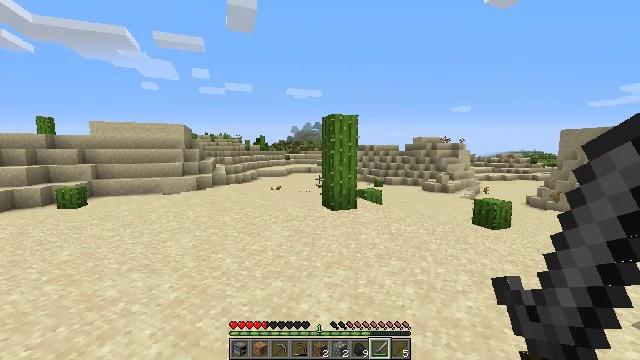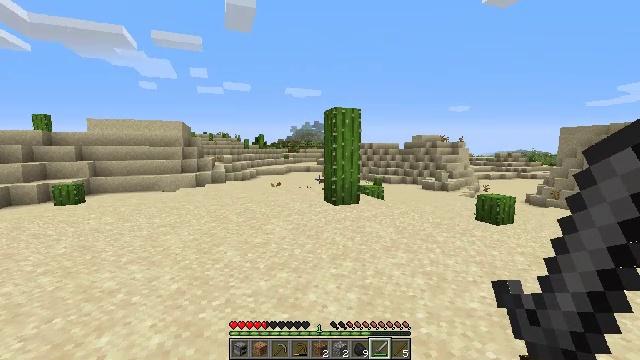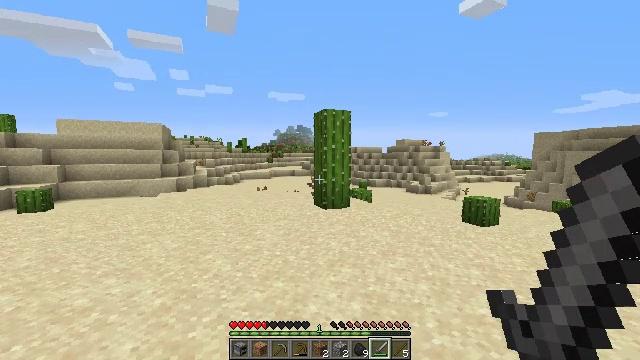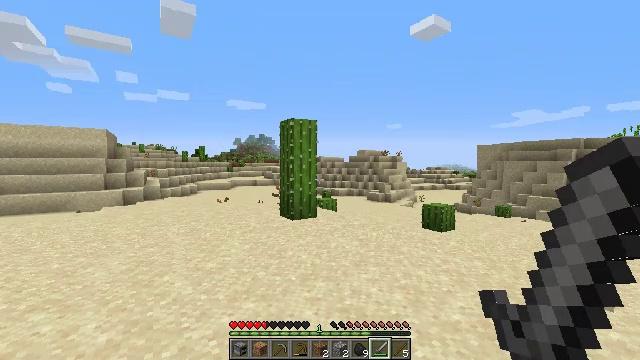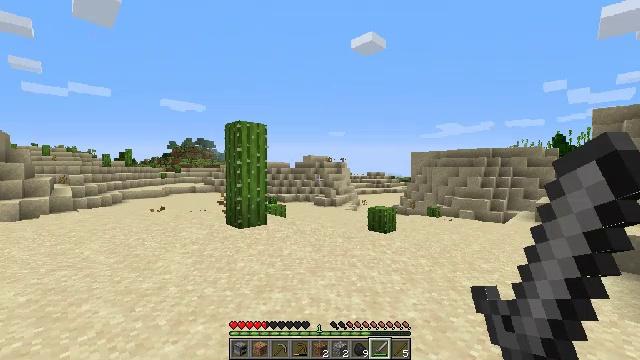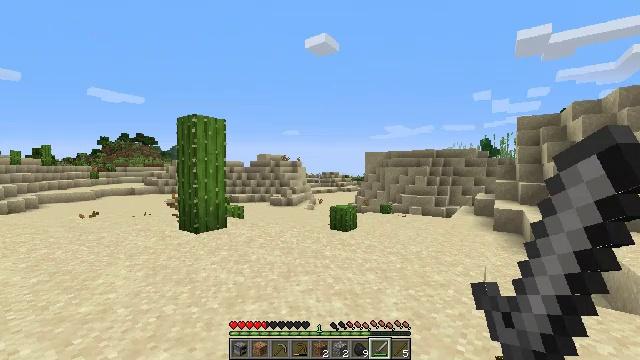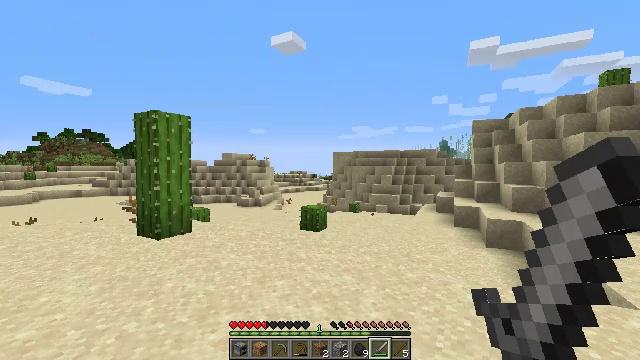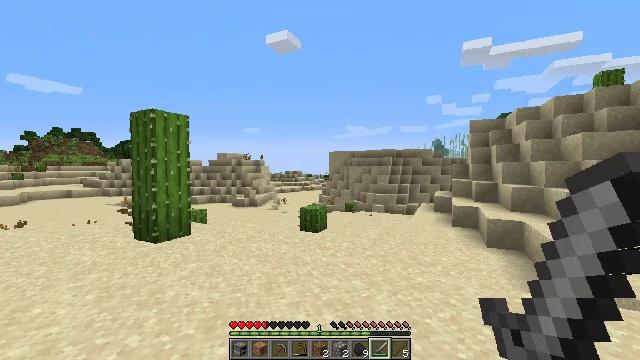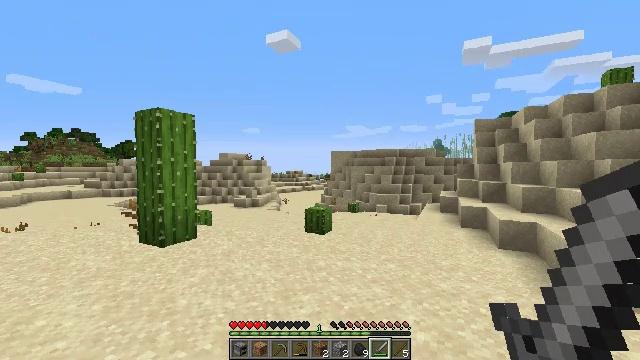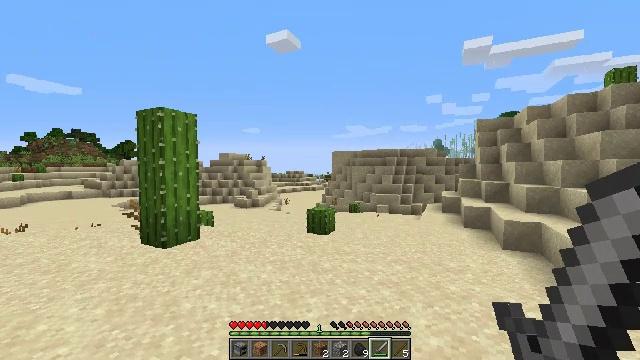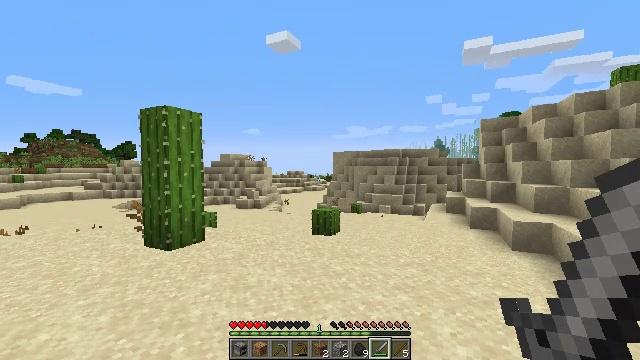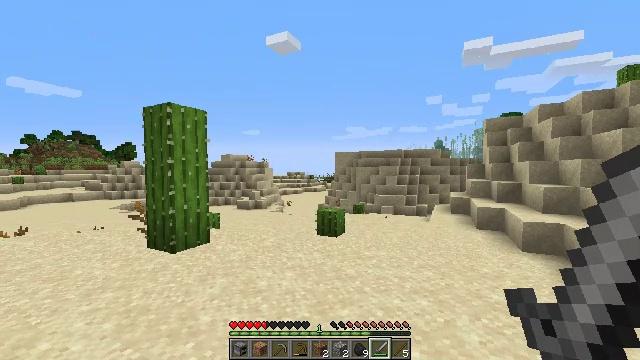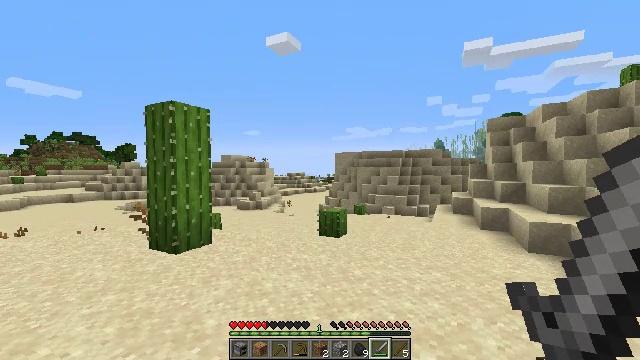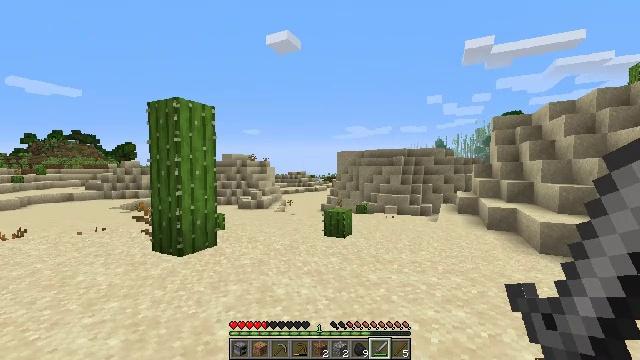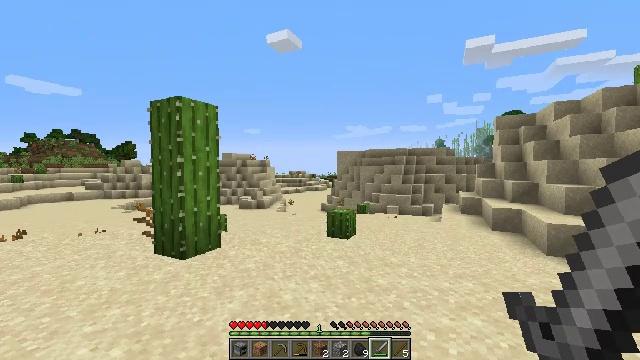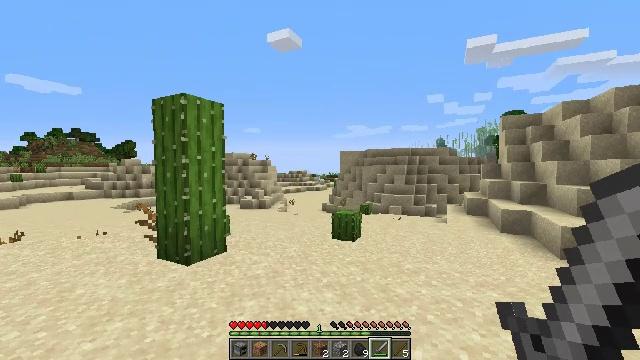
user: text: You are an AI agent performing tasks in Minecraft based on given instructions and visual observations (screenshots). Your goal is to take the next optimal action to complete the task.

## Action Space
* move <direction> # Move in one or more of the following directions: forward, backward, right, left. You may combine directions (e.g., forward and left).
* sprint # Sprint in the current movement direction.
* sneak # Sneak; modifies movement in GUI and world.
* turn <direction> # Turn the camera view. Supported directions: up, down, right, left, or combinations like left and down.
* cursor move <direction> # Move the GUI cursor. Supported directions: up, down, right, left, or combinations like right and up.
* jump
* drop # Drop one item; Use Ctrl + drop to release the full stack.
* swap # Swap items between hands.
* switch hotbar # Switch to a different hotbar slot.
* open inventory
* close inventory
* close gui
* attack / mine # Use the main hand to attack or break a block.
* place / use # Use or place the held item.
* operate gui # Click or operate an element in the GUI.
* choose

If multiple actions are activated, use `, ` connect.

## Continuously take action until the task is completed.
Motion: motion action
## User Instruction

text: Get cactus from the sandy areas.
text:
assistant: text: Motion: move forward and move left
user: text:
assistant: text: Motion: move forward and move left, turn right and up
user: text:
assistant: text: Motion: move forward and move left, turn right and up
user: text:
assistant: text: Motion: move forward and move left, turn right and up
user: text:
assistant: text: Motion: move forward and move left, turn right
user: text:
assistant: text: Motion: move forward and move left, turn right
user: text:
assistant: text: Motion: move forward and move left, turn right
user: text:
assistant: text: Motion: move forward and move left
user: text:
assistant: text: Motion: move forward and move left
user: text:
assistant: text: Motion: move forward and move left
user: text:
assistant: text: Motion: move forward and move left
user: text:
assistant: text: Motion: move forward and move left
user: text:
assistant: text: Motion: move forward and move left
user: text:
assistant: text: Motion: move forward and move left
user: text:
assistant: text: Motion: move forward and move left
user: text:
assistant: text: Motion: move forward and move left
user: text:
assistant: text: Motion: move forward and move left
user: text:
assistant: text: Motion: move forward and move left
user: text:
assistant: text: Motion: move forward and move left
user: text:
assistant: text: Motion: move forward and move left
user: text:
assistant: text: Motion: move forward and move left, turn left
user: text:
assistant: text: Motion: move forward and move left, turn left and down
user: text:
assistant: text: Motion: move forward and move left, turn left and down
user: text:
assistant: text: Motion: move forward and move left, turn left and down
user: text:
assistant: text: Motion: move forward and move left, turn left
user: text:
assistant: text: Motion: move forward and move left
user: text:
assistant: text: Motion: move forward and move left
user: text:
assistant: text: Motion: move forward and move left, turn left
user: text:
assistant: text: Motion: move forward, turn left
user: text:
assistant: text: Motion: move forward, turn left